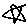
Label: star